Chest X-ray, PA view. Patient: 73 years old, sex M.
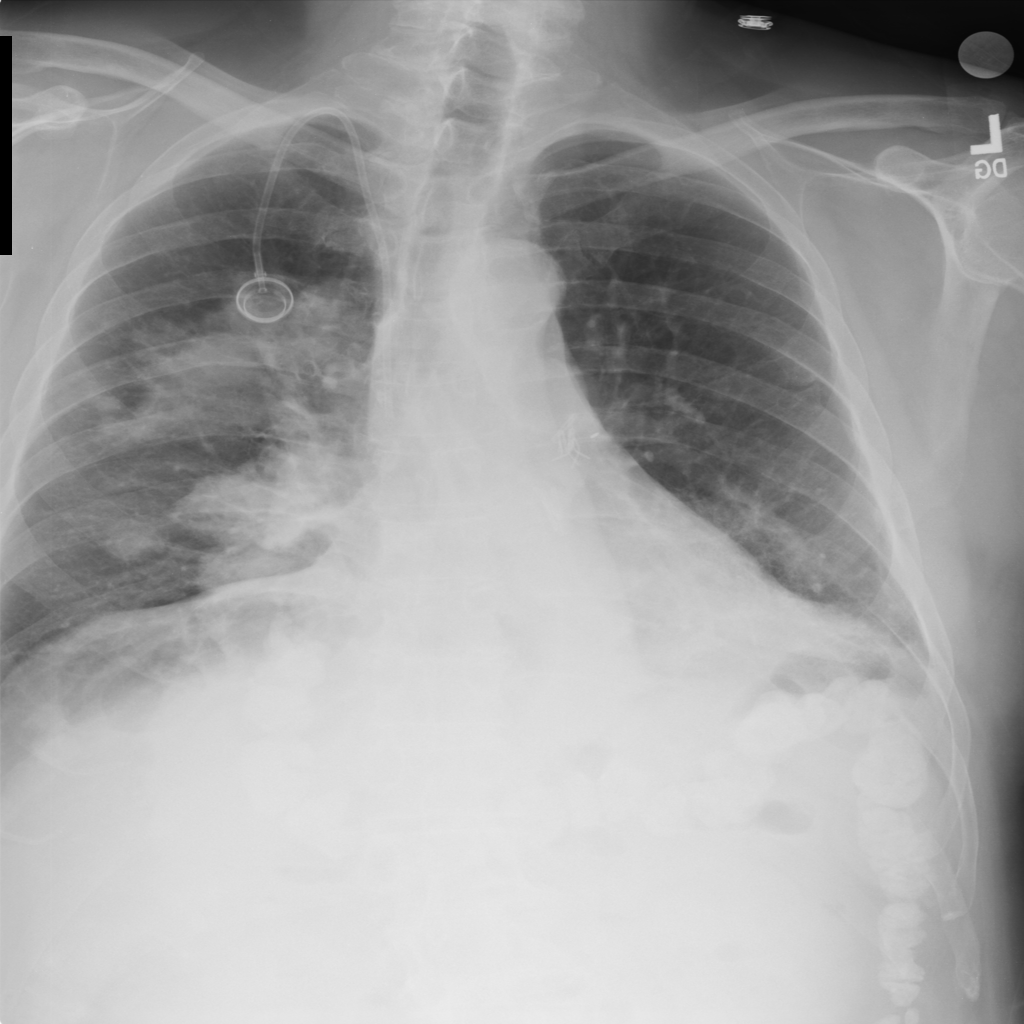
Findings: Mass